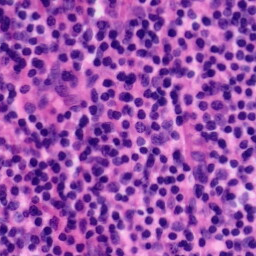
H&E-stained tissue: Tonsil